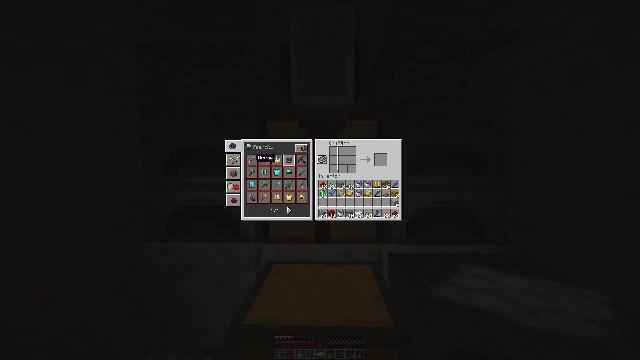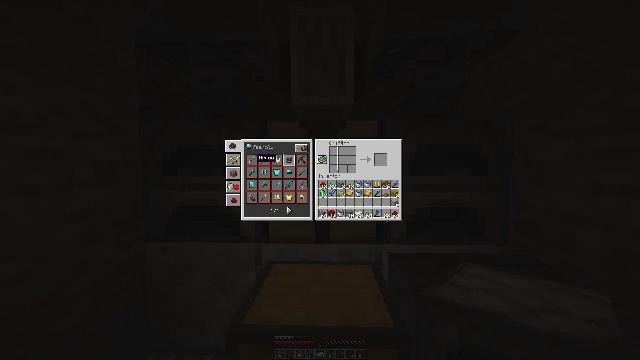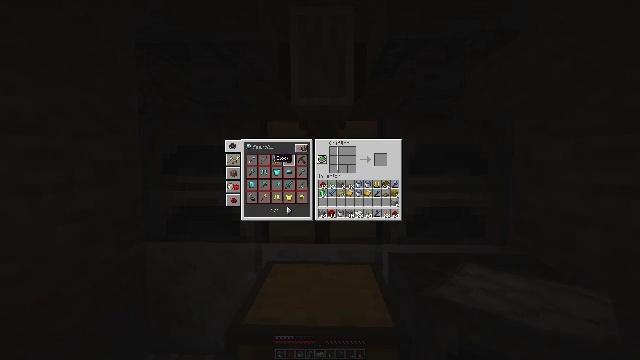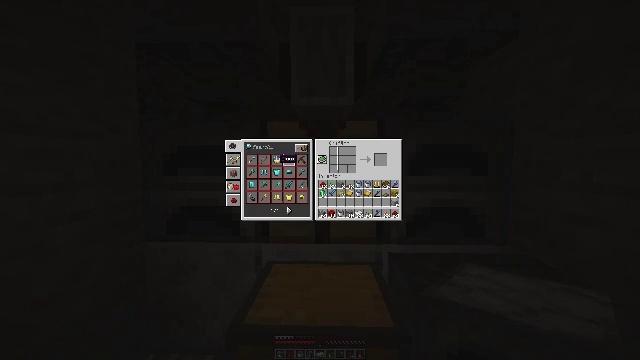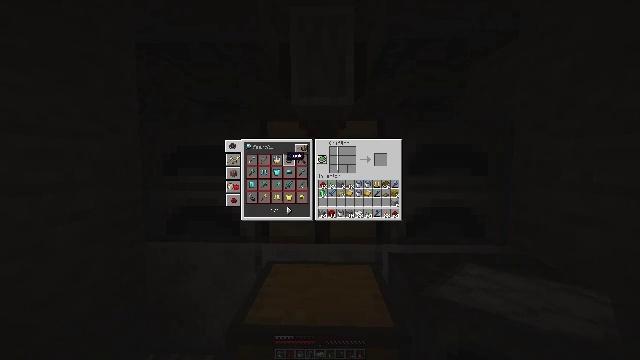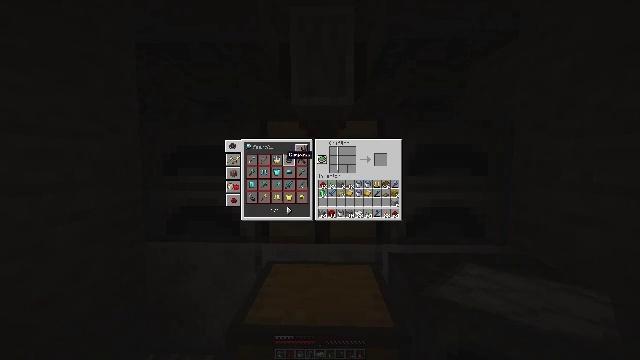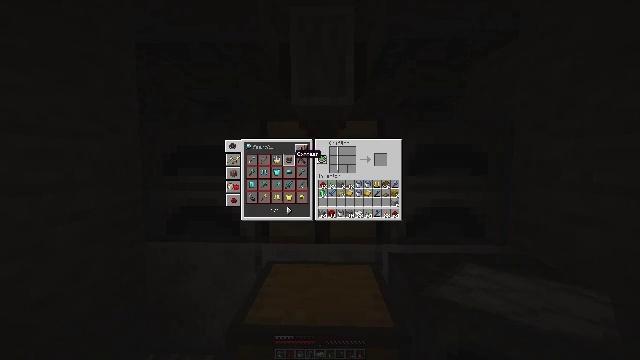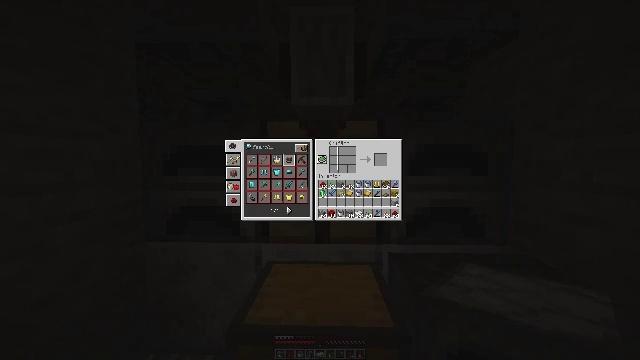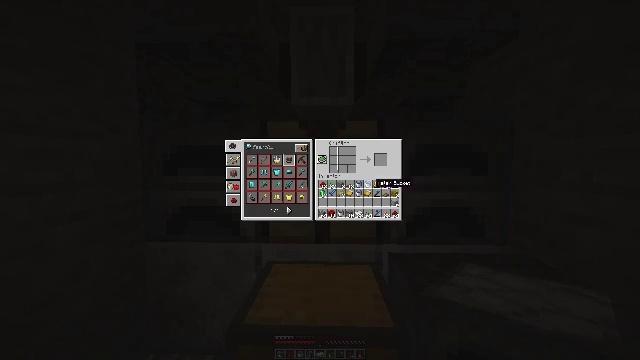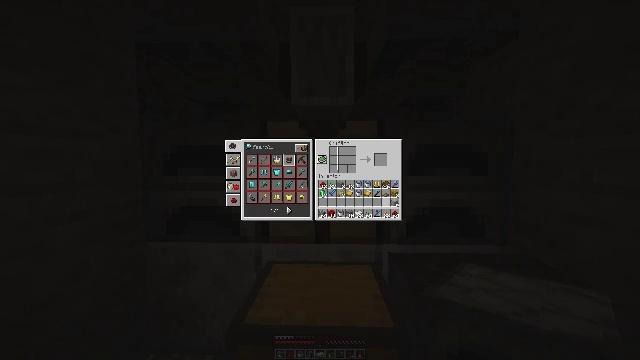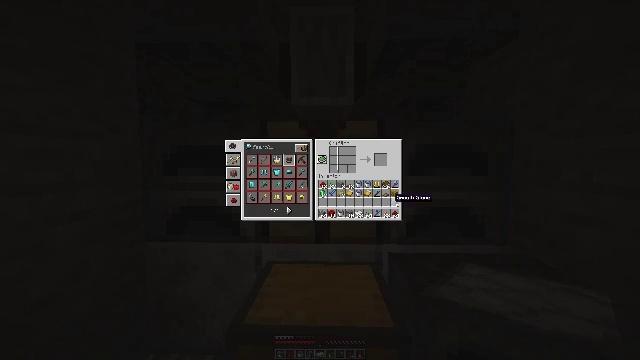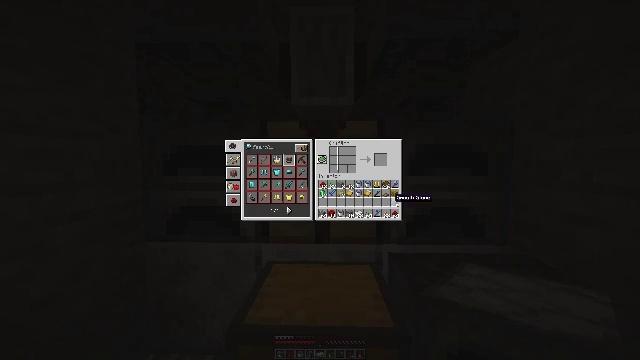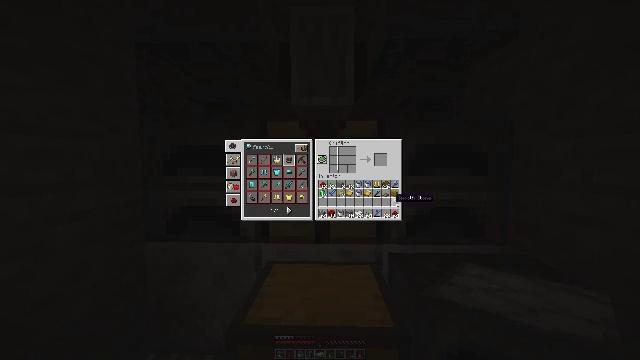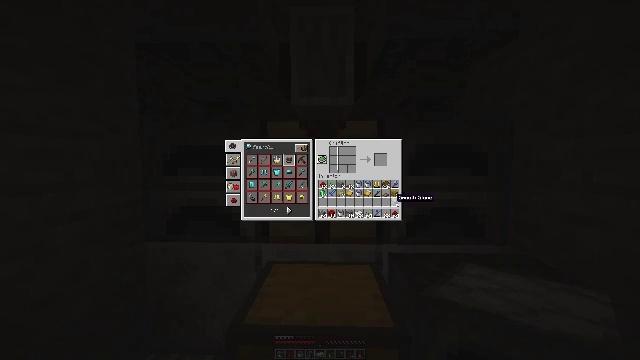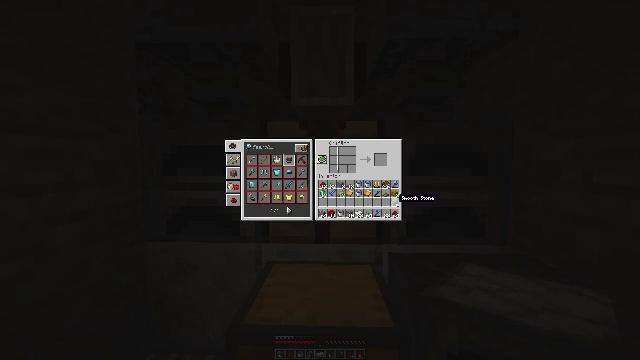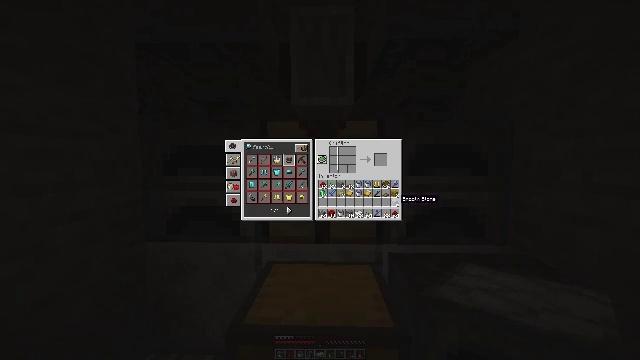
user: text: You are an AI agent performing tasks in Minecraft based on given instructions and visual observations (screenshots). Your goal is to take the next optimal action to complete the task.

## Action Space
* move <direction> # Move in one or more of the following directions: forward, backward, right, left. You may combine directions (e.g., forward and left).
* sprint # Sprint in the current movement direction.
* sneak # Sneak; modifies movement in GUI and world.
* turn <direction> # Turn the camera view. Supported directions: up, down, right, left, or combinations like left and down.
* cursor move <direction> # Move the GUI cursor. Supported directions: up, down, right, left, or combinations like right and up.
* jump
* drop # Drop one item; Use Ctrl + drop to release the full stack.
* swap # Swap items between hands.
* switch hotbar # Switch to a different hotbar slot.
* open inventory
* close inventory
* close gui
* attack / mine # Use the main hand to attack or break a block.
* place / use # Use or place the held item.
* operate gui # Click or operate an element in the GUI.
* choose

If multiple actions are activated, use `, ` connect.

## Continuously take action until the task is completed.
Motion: motion action
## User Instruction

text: Open the crafting table and make a blast furnace.
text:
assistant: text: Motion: no_op
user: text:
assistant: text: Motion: turn right
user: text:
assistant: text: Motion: turn right
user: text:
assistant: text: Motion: turn right
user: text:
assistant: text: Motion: no_op
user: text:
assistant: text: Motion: turn right
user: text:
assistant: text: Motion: turn right and down
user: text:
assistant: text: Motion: turn right and down
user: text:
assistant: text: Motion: turn right and down
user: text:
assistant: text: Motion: no_op
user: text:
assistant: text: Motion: no_op
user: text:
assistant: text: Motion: no_op
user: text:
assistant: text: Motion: no_op
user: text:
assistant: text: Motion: no_op
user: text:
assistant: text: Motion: no_op
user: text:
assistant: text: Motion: no_op
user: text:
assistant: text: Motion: no_op
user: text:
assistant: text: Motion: no_op
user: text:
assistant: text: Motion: no_op
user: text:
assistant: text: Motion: no_op
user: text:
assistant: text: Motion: no_op
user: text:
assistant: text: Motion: attack / mine
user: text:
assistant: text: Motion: attack / mine
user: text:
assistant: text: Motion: attack / mine
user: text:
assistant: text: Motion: turn left and up
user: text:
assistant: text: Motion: turn left and up
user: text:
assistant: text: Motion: turn left and up
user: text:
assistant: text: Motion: turn left
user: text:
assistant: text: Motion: no_op
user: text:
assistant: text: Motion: no_op